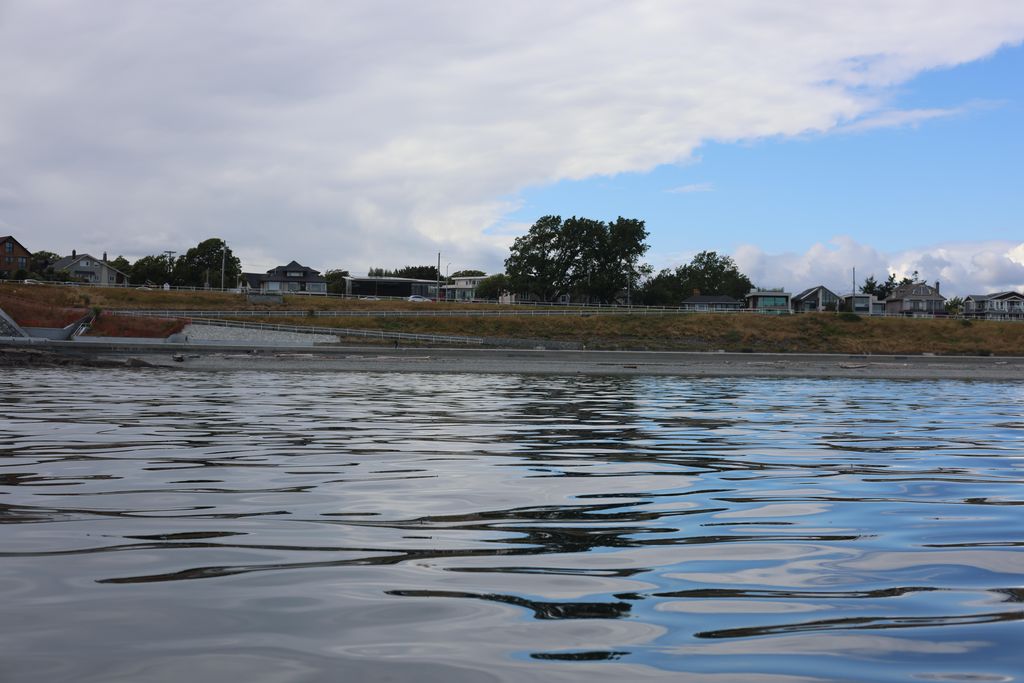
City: victoria